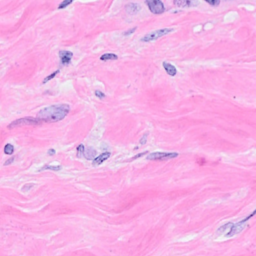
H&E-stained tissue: Breast